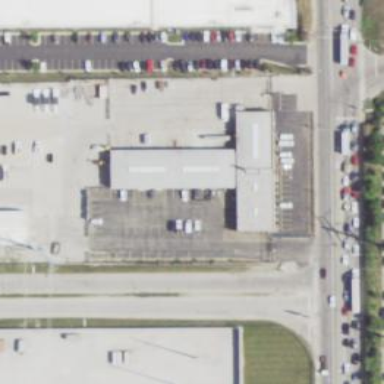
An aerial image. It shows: Industrial building.